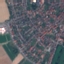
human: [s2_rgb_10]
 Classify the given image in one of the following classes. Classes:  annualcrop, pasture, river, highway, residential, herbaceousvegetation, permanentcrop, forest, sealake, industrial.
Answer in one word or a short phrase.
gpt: Residential